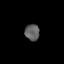
Tissue: lung
Cell type: T cells
Senescence score: 0.2341
Nuclear area (px): 234
Mean DAPI intensity: 95.658